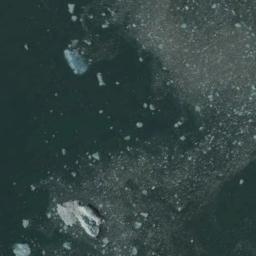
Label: sea_ice